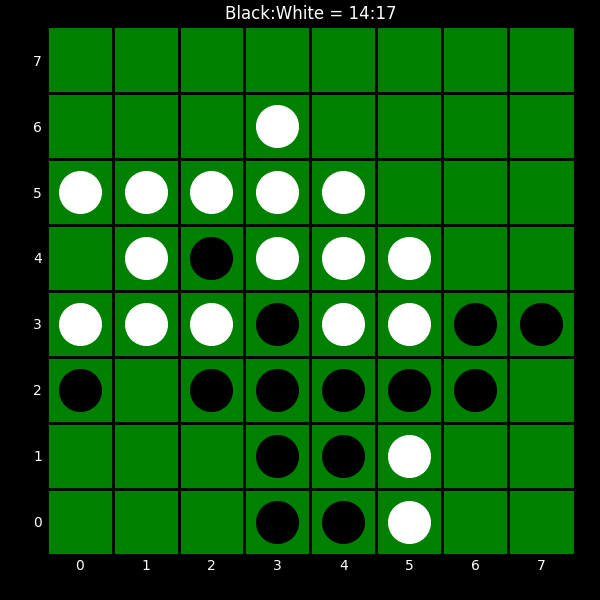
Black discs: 14
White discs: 17